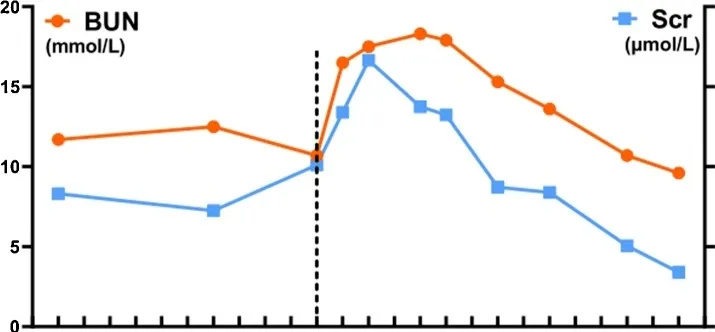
The changes of urea nitrogen and creatinine. OP means the operation day; the number in the abscissa is the day after the operation (1: the first day after the operation; 2: The second day after the operation, etc) ; BUN: urea nitrogen; Scr: creatinine.
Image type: pathology (immunostaining)